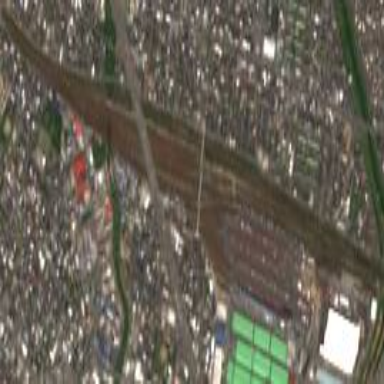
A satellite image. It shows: Intermodal railway yard used for railway purposes.